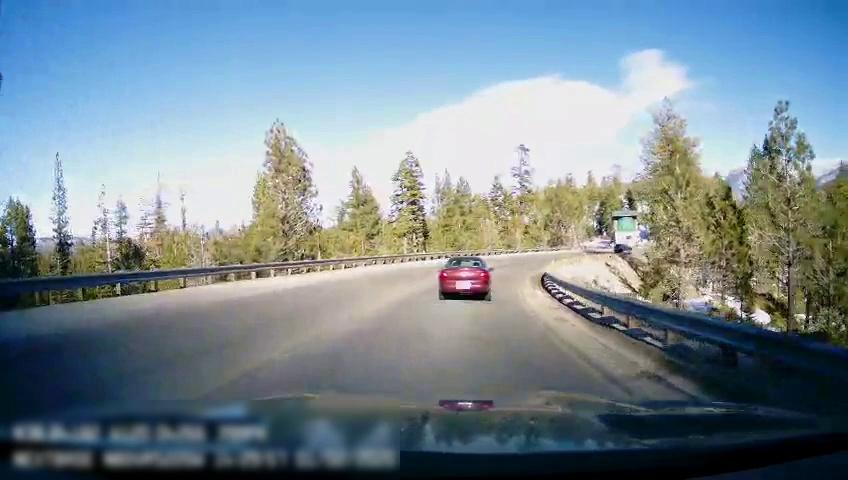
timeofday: Day
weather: Sunny
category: Drivable Space
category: Vehicles | Car
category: Vehicles | SUV
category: Lanes | Current Lane
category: Lanes | Opposite Lane
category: Lanes | Current Lane